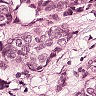
Metastatic tissue present: yes